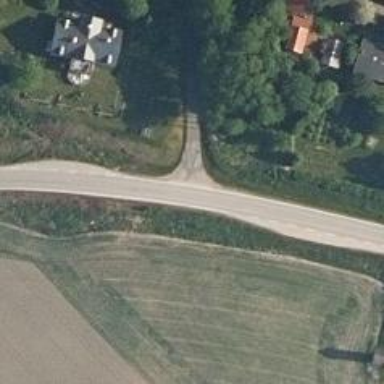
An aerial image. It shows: Abandoned railway crossing tertiary road.